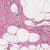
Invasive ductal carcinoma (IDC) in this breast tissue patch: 0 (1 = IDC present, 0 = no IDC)